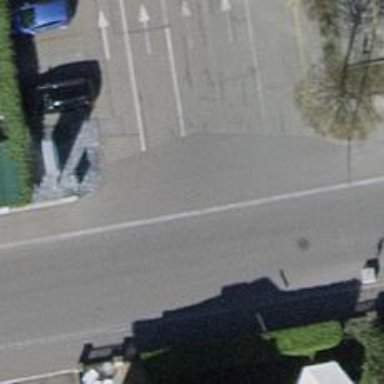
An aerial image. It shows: Unmarked crossing on the road.